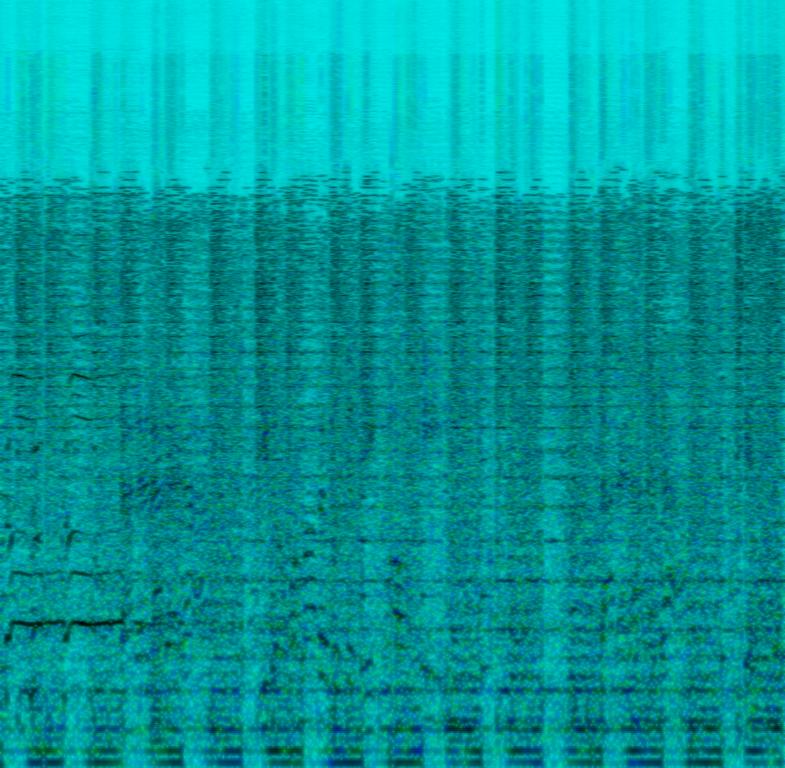
This song is in very poor audio-quality and seems to lag. A big pulsating synthesizer pad is creating tension along with some more single holding note, higher register synth pad. A riser effect tells us that this part of the song is about to break into another part that will bring relief from the created tension. A synthesizer pluck is playing a catchy repeating melody. The male voice sings/raps in the higher register a male backing voice is shouting in the background. This song may be played on a dj mix in a club.